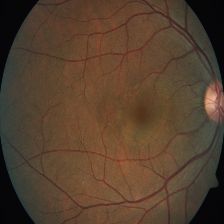
Diabetic retinopathy grade: Severe